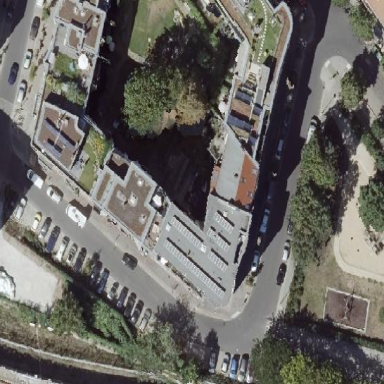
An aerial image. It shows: Residential building.